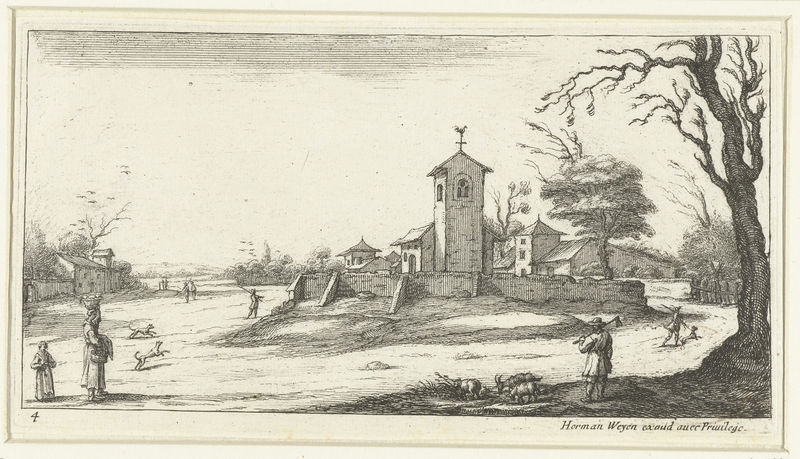
Titel: Landschap met een kerk, op de toren gezien
Künstler: Jacques Callot
Standort: Amsterdam
Institution: Rijksmuseum
Schlagwörter: baum, femmes, feld, kirche, dorf, homme, village, chien, femme, gravure, paysage, campagne, enfant, dessin, eglise, arbres, faux, chemin, berger, panier, oiseaux, hommes, chevre, ouvriers, chiens, route, chevres, moisson, vilalge, coq, eglise fortifiée, paysants, hunde